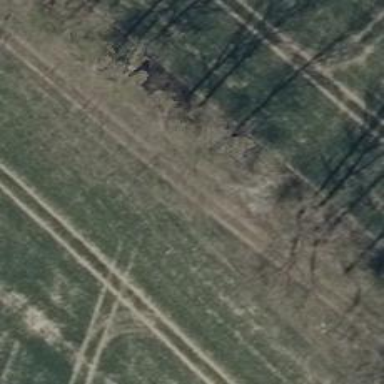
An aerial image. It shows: Row of trees in natural setting.